Field crop: maize
Growth stage: 2
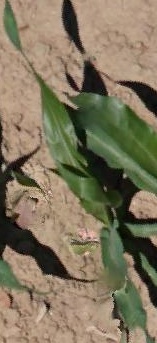
Species: maize